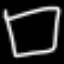
Label: square